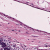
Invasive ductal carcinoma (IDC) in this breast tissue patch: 0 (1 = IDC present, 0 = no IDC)